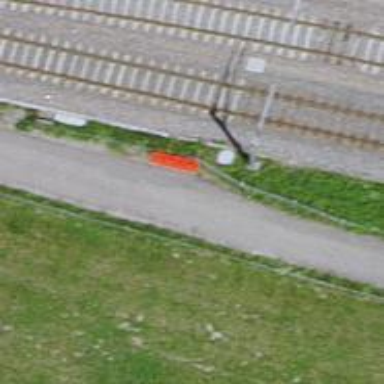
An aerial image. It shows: Red bench.